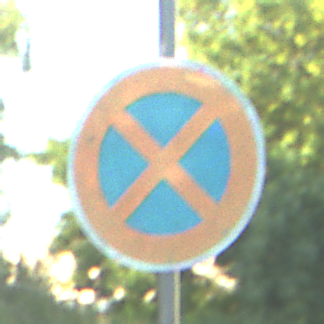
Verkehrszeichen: AbsolutesHalteverbot
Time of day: SunriseSunset
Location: Outdoor (Suburban)
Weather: PartlyCloudy
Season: NotSpecified
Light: Natural